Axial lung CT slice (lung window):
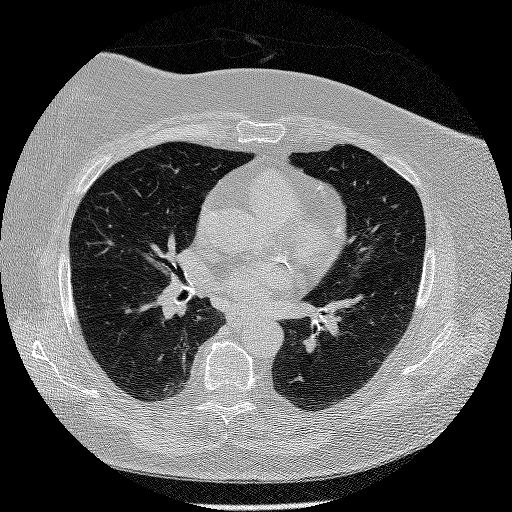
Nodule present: no